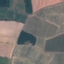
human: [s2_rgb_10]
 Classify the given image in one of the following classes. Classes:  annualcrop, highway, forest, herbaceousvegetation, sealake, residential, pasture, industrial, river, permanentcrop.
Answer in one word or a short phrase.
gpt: PermanentCrop